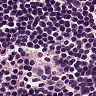
Metastatic tissue present: no